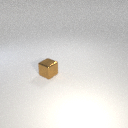
small brown metal cube